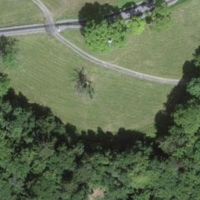
EUNIS habitat code: 44
Species observed at this site:
Fagus sylvatica